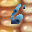
Label: 6